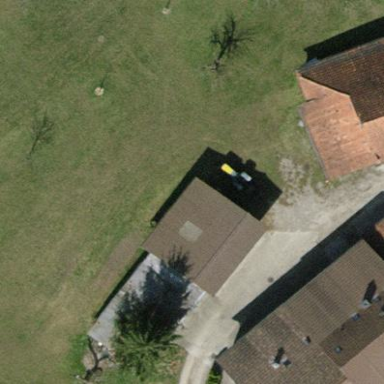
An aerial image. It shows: Group of garages.